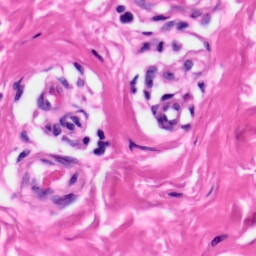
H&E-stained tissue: Skin